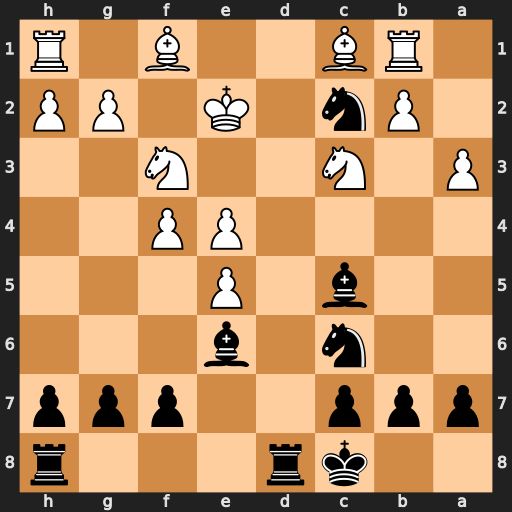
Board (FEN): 2kr3r/ppp2ppp/2n1b3/2b1P3/4PP2/P1N2N2/1Pn1K1PP/1RB2B1R
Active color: b
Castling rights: -
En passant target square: -
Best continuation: Bc4#